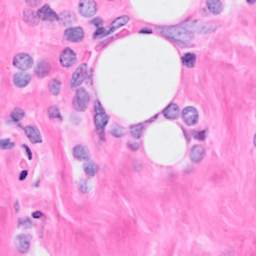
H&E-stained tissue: Breast